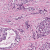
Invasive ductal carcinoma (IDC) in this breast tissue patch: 1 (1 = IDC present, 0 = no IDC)